Aerial crown-view tile of a tropical tree (Barro Colorado Island, Panama), acquired 20250915:
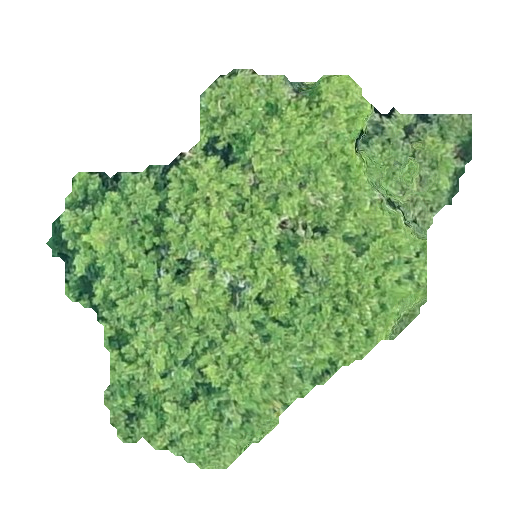
Species: Platypodium elegans
GBIF accepted scientific name: Platypodium elegans
Crown area: 149.892 m²